Question: I'm just trying to simply using toggleClass to trigger a class of .open on a closed menu. Here's an image of what it should look like before and after:
So I know this is pretty simple as I've made it work before, but I can't figure out why it won't work now.
My HTML is like this:
'''
<div id="nav">
<h1>SAKURA GARAGE</h1>
<a href="javascript:void(0)" id="button" class="menu_toggle_container">
<span class="menu_toggle"></span>
</a>
<ul class="menu">
<li><a href="#" title="products">Products</a></li>
<li><a href="#" title="services">Services</a></li>
<li><a href="#" title="gallery">Gallery</a></li>
<li><a href="#" title="about">About</a></li>
</ul>
</div>
'''
My css is:
'''
#nav{
background-color:black;
position:absolute;
z-index:115;
top:0;
padding:18px 0 18px 25px;
@include span-columns(12);
-webkit-transition: height 0.5s ease-in-out;
-moz-transition: height 0.5s ease-in-out;
transition: height 0.5s ease-in-out;
h1{
@include span-columns(5);
letter-spacing: .1em;
}
.menu{
height:0em;
max-height:0%;
overflow:hidden;
}
.open{
height:10em;
max-height:100%;
overflow:hidden;
}
}
'''
Jquery:
'''
$("#button").click(function(){
$(".menu").toggleClass(".open");
});
'''
And here's a live version:<URL>
I have a hamburger icon that when clicked, animates to change to an x. I found the code online and it works fine, but I'm not sure if that's what's messing with the toggle class. When I inspect element, I can see the class of .open being added and removed, but nothing changes.
Hopefully this isn't toooo simple of a solution...Thanks for reading though!
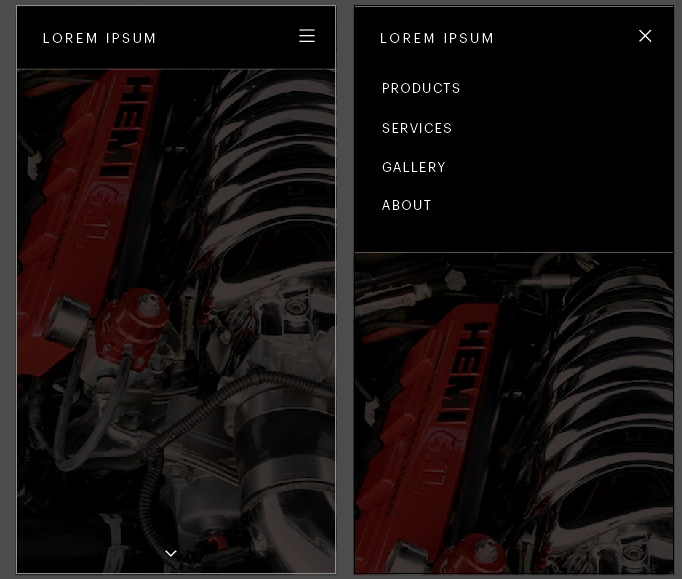
Answer: Try without the '.' in the 'toggleClass' method:
'''
$(".menu").toggleClass("open");
'''
Also, your CSS is a little off. You have an extra closing '}' after the '.open' class. Is this a typo on Stack Overflow? The closing '}' should be after the '#nav' properties have been declared.
Something like this:
'''
#nav{
background-color:black;
position:absolute;
z-index:115;
top:0;
padding:18px 0 18px 25px;
@include span-columns(12); /* not sure what this does? */
-webkit-transition: height 0.5s ease-in-out;
-moz-transition: height 0.5s ease-in-out;
transition: height 0.5s ease-in-out;
}
h1{
@include span-columns(5); /* not sure what this does? */
letter-spacing: .1em;
}
.menu{
height:0em;
max-height:0%;
overflow:hidden;
}
.open{
height:10em;
max-height:100%;
overflow:hidden;
}
'''